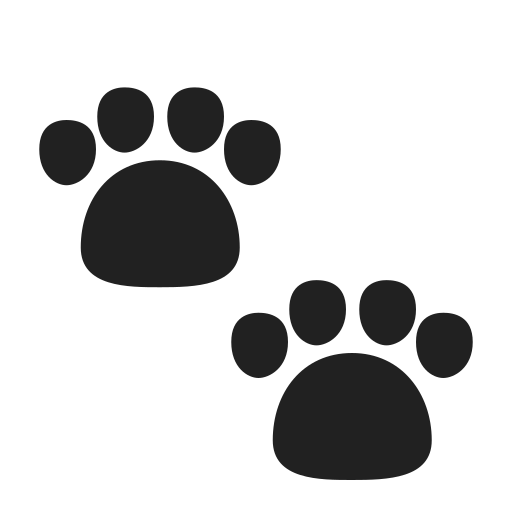
paw prints high contrast